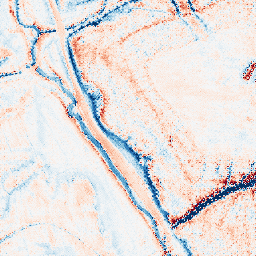
Category: edge_preserving
Decomposition family: bilateral
Decomposition parameters: d: 21
sigma_color: 75
sigma_space: 75
Upsampling method: regularized
Upsampling parameters: scale: 2
lambda_reg: 0.1
Upsampling scale: 2